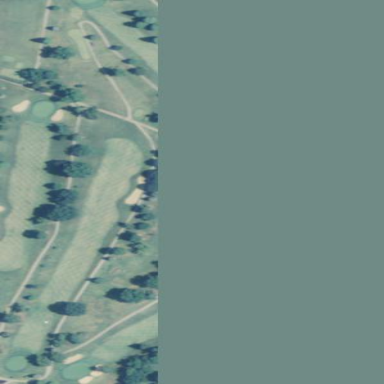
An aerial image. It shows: Driving range for golf on grass.